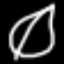
Label: leaf